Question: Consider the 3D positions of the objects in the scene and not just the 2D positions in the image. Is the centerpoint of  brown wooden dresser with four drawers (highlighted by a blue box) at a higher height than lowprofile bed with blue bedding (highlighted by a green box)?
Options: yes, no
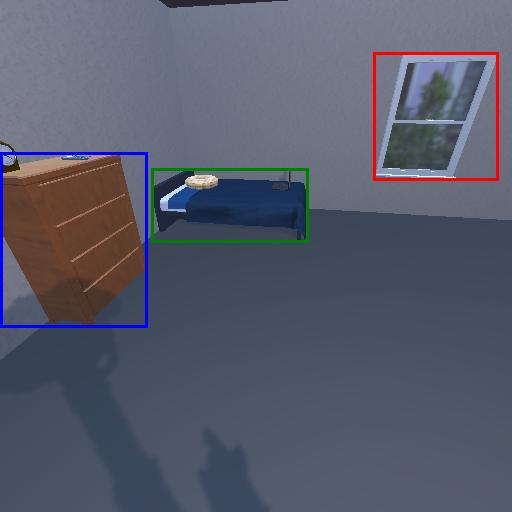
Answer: yes